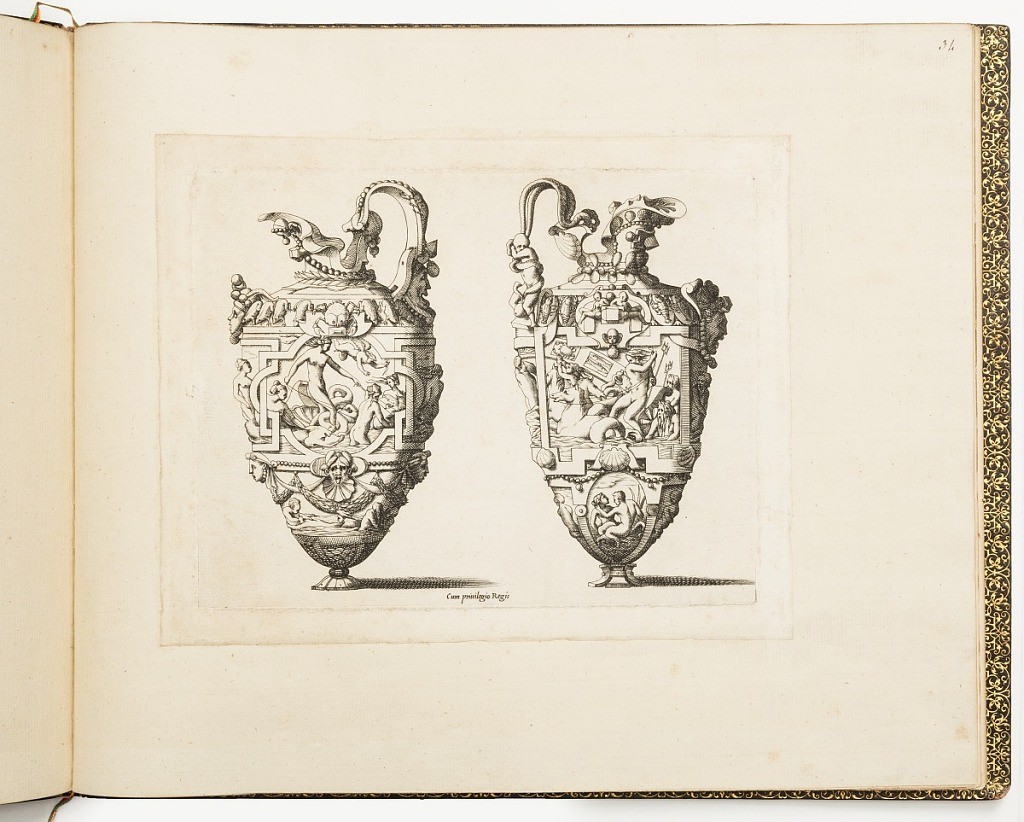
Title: Designs for Ewers, from Dessins d'orfèvrerie (Designs for Metalwork)
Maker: Léonard Thiry, Flemish, 1550
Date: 1540–1560
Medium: Engraving on laid paper
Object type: Print
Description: Fontainebleau school. Design for two ewers. On the left ewer, the Birth of Venus. On the right one, the Triumph of Neptune. Both are decorated with pearls, jewels and strapwork, crabs, frogs, lobsters, putti and grotesque masks.